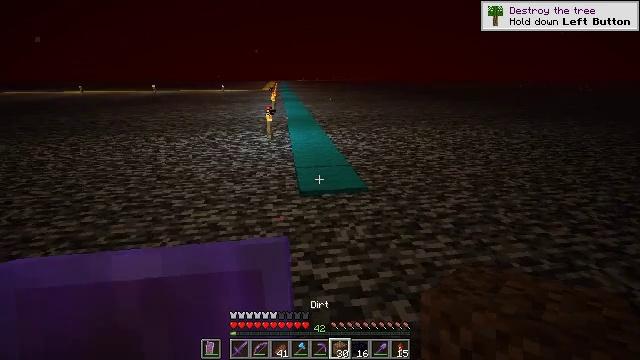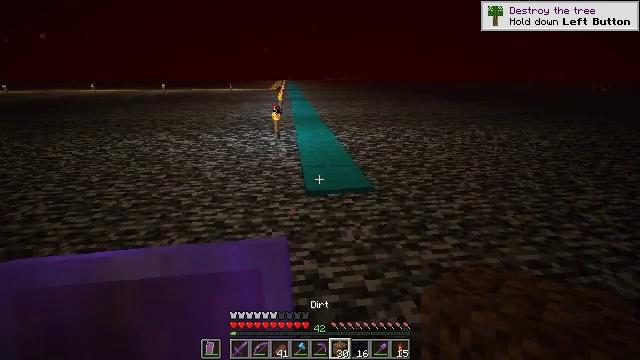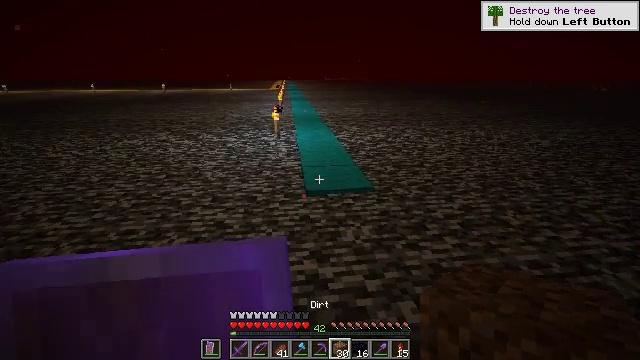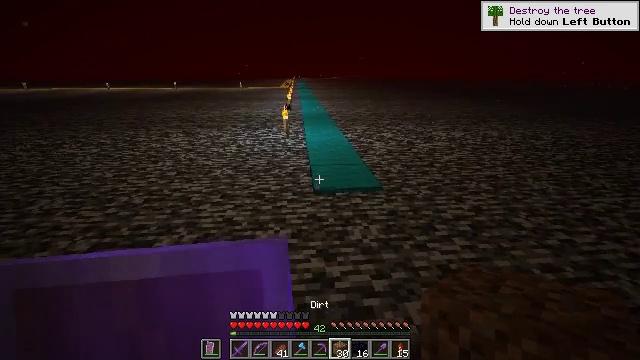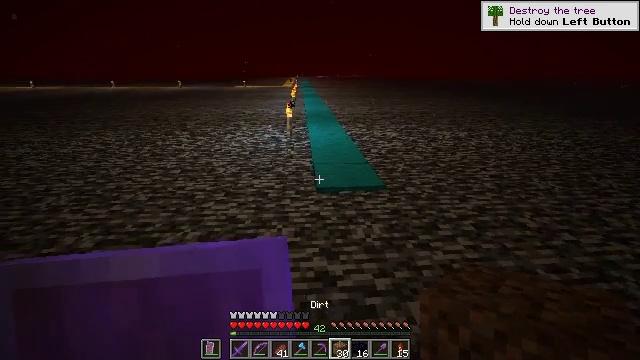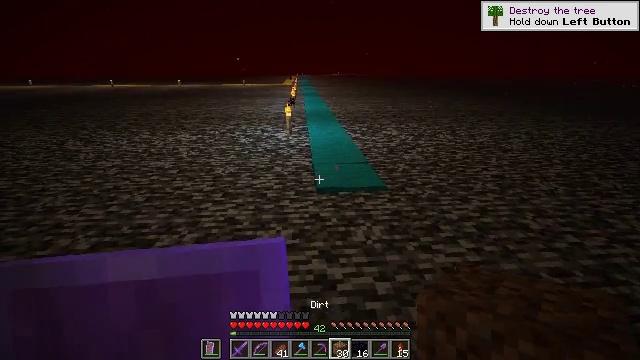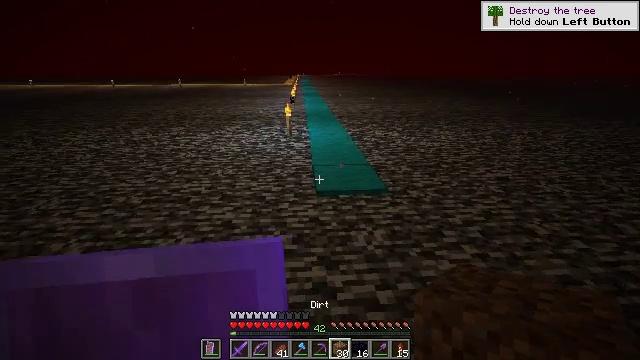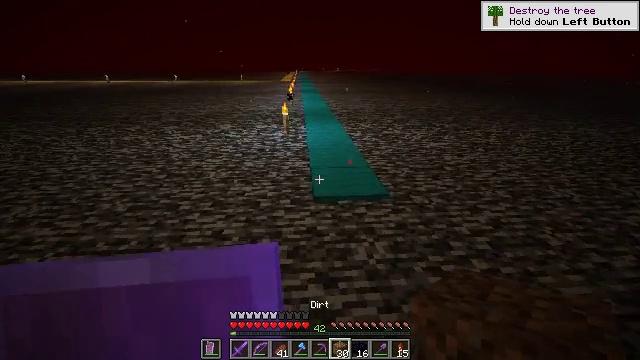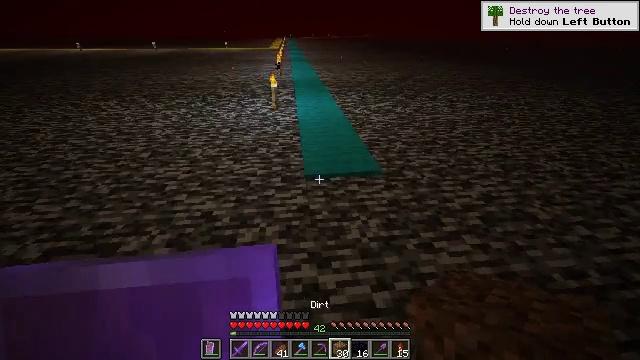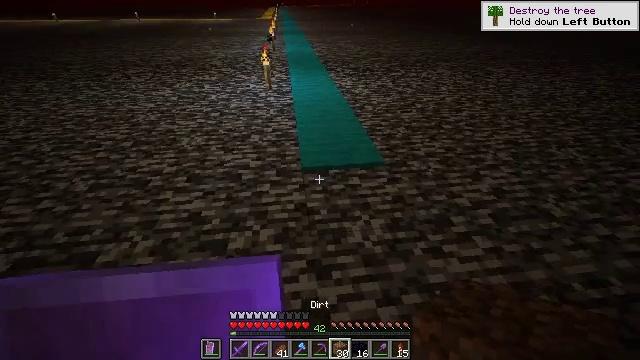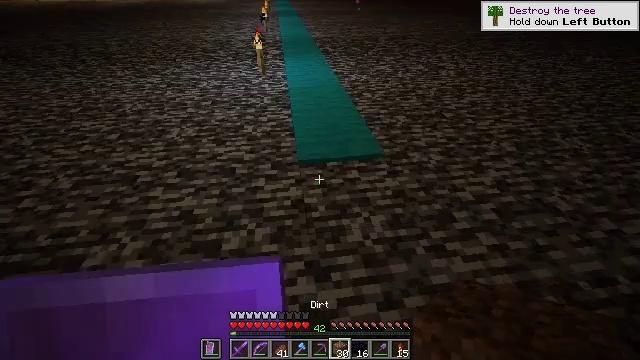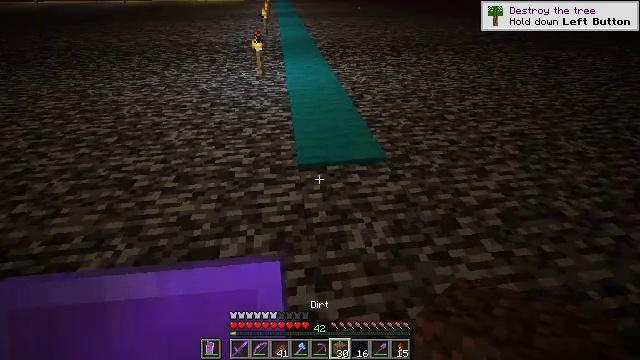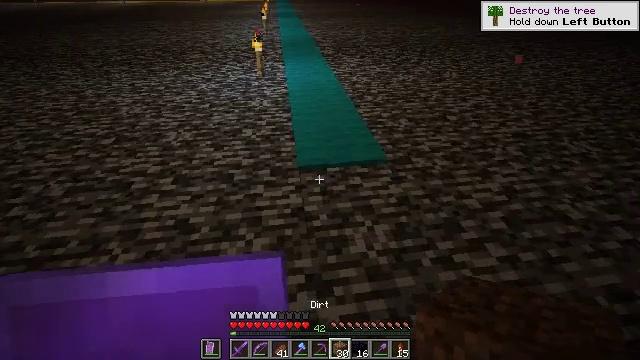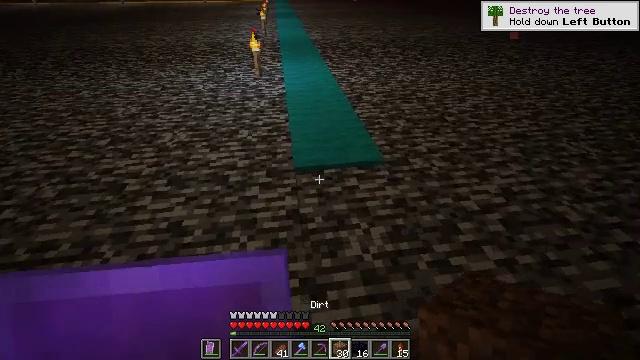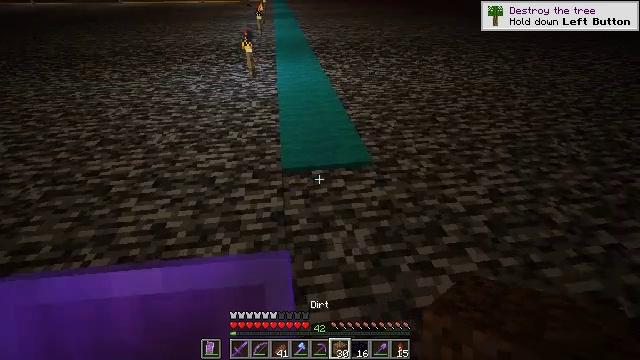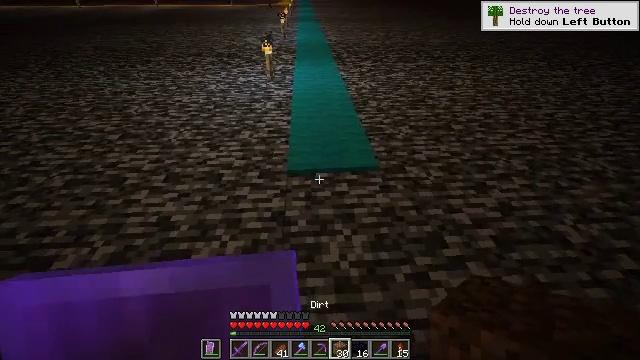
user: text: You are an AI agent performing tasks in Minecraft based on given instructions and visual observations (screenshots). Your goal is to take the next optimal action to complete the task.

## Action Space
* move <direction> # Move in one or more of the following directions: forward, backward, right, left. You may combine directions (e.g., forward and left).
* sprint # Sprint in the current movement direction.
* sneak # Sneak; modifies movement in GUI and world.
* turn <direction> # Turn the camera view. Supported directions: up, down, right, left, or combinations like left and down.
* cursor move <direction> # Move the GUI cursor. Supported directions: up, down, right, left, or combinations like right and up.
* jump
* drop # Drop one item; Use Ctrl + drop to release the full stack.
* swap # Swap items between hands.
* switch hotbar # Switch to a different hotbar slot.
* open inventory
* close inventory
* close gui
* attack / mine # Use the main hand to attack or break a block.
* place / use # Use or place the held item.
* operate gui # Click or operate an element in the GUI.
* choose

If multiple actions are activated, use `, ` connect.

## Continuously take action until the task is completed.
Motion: motion action
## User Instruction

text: mine block cyan carpet
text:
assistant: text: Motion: turn left
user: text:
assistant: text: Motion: no_op
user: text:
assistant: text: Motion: turn left
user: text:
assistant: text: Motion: no_op
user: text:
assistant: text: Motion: move forward
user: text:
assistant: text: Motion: move forward
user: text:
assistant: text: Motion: move forward
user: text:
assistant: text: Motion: move forward, turn right and down
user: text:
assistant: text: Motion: move forward, turn down
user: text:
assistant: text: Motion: turn down
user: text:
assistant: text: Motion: no_op
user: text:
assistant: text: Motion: no_op
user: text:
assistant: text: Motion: move right
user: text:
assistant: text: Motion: move right
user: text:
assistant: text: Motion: move right, turn left
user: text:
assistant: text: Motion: turn left
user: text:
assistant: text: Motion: no_op
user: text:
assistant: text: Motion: no_op
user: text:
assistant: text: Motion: no_op
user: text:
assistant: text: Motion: turn left and up
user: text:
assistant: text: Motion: no_op
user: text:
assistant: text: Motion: no_op
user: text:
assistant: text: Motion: no_op
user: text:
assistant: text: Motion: no_op
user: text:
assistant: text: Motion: no_op
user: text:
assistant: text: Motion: no_op
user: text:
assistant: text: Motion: no_op
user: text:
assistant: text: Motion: no_op
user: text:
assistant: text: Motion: no_op
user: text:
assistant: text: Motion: no_op